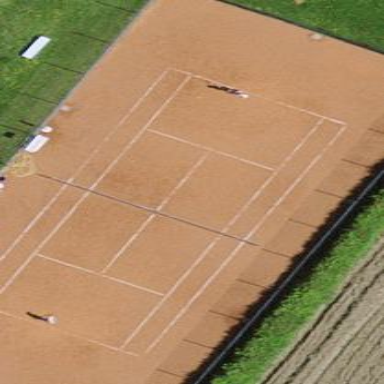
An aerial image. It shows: Tennis court on the leisure land pitch.